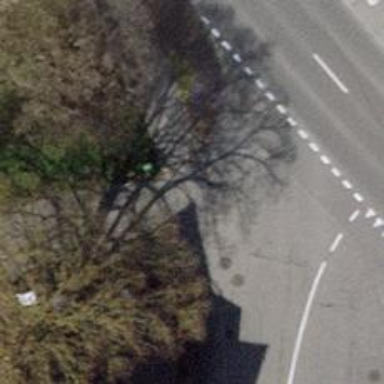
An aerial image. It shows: Footway.